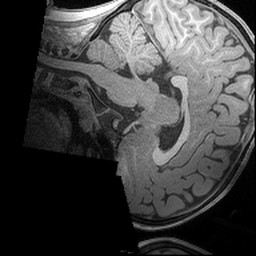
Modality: T1w
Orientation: sagittal
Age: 4
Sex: male
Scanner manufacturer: siemens
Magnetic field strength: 3 T
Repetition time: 2.53 s
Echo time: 0.00164 s